Interaction volume radius: 5 \u00c5
Interaction volume height: 25 \u00c5
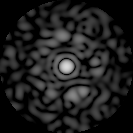
Disorder parameter: 0.8188